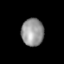
Tissue: lung
Cell type: Others
Senescence score: 0.2187
Nuclear area (px): 606
Mean DAPI intensity: 149.652